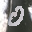
Label: 0